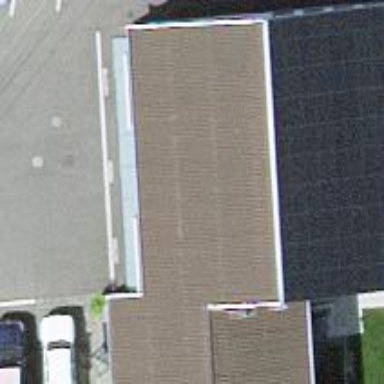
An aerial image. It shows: Car repair shop.